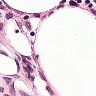
Metastatic tissue present: no